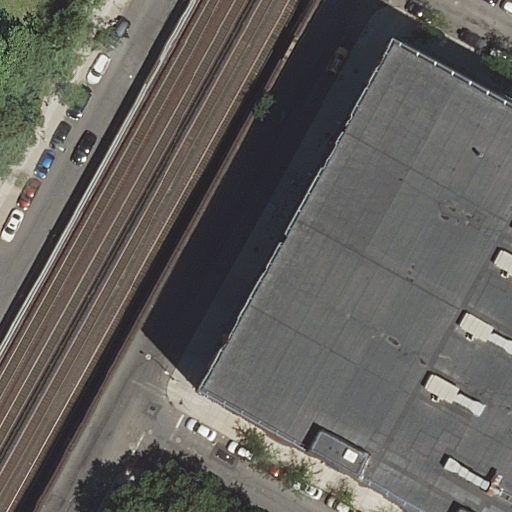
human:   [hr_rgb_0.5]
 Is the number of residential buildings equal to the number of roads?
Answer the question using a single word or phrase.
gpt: no

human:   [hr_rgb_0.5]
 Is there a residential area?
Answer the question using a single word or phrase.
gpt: yes

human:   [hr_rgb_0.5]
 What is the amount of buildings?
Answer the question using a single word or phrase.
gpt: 1

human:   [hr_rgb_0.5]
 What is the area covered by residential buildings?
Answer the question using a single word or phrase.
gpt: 0m2

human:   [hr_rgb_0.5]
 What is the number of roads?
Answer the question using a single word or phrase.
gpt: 11

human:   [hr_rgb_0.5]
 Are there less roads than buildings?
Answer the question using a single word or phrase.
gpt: no

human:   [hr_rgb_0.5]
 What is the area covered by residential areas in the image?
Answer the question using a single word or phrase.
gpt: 9955m2

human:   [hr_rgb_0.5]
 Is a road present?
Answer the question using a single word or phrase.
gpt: yes

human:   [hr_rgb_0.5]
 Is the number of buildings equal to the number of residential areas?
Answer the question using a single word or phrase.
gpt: no

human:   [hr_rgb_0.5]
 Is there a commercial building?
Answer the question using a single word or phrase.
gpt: no

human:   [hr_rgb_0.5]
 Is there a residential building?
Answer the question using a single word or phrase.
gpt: no

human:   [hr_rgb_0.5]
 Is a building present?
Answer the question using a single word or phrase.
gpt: yes

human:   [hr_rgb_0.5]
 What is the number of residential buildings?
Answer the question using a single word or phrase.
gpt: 0

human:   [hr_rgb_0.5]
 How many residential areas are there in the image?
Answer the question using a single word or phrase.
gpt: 2

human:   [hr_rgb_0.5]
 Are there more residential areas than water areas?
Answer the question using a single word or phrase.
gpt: yes

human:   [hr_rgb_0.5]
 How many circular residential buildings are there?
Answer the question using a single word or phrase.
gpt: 0

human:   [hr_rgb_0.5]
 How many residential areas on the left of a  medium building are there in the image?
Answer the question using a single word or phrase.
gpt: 0

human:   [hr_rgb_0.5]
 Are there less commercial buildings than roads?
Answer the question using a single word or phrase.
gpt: yes

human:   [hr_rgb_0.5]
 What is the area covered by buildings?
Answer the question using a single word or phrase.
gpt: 3869m2

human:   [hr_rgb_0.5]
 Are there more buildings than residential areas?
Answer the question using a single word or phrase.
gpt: no

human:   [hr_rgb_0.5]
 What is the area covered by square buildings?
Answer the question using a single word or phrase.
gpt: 0m2

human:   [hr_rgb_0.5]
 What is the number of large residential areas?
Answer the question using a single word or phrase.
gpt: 1

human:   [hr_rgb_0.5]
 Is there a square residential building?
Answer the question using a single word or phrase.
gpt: no

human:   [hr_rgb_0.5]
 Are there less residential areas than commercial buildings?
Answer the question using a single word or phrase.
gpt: no

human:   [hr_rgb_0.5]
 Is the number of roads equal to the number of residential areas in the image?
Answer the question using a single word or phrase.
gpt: no

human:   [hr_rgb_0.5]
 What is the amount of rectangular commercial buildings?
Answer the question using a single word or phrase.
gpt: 0

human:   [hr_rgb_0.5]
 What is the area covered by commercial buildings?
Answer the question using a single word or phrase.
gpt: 0m2

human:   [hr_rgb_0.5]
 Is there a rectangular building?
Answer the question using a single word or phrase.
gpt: yes

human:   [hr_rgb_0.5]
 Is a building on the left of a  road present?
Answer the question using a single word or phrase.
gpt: no

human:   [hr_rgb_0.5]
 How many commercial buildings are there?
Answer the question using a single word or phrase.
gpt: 0

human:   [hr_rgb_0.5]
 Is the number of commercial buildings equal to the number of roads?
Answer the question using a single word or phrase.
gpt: no

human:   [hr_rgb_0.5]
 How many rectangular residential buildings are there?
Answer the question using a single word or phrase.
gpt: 0

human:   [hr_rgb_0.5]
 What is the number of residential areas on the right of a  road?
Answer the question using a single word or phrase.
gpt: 1

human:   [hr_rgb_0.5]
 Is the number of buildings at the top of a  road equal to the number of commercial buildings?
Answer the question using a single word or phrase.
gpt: yes

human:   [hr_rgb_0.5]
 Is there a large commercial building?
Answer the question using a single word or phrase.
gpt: no

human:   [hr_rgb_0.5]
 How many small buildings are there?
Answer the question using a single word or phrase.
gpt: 0

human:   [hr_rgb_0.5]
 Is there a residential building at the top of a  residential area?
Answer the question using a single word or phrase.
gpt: no

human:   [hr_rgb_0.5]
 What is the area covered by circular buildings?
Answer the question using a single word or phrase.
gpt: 0m2

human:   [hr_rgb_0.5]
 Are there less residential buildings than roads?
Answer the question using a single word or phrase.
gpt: yes

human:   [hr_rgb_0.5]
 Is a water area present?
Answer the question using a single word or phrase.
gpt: no

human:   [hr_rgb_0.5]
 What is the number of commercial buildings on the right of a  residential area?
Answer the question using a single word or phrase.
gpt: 0

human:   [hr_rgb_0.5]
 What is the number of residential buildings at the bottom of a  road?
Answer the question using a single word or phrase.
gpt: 0

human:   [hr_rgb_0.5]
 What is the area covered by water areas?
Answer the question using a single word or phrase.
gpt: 0m2

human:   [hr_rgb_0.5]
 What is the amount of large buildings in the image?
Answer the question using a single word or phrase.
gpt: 1

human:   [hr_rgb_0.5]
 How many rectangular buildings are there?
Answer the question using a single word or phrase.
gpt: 1

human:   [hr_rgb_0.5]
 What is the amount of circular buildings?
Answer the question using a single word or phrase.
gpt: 0

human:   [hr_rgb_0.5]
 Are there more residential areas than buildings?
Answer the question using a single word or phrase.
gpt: yes

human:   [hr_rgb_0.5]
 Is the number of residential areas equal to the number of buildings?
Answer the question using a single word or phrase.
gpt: no

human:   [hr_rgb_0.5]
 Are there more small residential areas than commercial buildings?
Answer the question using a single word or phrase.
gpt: yes

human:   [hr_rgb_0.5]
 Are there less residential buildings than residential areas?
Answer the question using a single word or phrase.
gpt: yes

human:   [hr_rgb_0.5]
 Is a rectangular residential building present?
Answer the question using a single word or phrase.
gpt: no

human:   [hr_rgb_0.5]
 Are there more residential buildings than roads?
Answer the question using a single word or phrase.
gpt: no

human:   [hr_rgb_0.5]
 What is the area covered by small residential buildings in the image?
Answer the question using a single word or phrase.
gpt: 0m2

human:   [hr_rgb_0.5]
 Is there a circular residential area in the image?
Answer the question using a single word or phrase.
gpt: no

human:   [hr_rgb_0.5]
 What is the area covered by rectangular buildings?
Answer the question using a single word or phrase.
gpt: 3869m2

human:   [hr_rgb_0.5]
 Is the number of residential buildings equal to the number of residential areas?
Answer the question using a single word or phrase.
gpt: no

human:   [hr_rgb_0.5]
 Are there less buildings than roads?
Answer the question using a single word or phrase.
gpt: yes

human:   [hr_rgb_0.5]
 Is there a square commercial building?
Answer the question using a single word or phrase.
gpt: no

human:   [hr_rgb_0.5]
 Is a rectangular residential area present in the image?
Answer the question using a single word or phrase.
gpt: yes

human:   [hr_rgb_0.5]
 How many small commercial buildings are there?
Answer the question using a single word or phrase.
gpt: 0

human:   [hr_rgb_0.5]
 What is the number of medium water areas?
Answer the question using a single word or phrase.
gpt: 0

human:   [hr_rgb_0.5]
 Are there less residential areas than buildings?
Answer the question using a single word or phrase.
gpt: no

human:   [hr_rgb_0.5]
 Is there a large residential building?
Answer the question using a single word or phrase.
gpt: no

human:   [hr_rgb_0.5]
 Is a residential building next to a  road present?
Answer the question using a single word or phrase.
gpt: no